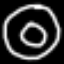
Label: donut